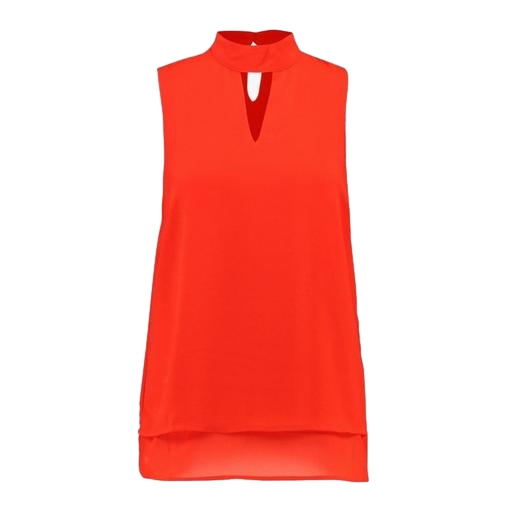
red petite high-low mock-neck top only macy, red mock-neck cutout top only macy, red petite high-low top only macy, white background